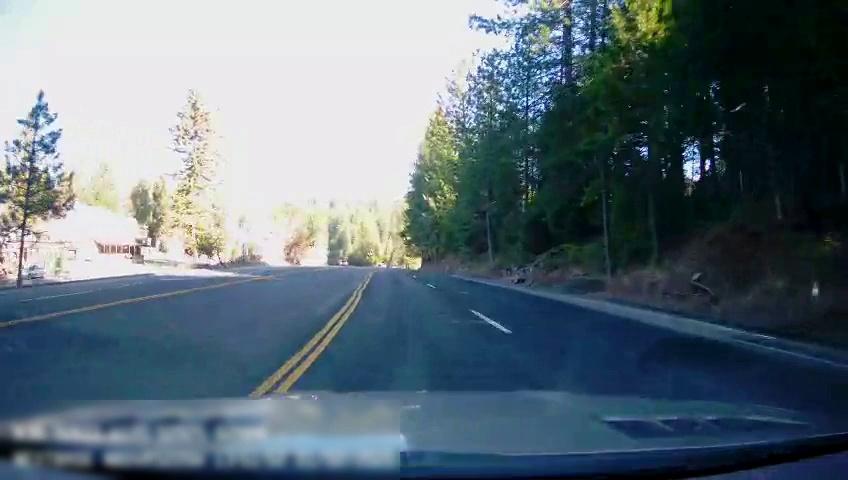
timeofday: Day
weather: Sunny
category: Drivable Space
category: Vehicles | SUV
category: Lanes | Alternate Lane
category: Lanes | Alternate Lane
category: Lanes | Current Lane
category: Lanes | Alternate Lane
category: Lanes | Opposite Lane
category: Lanes | Opposite Lane
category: Lanes | Opposite Lane